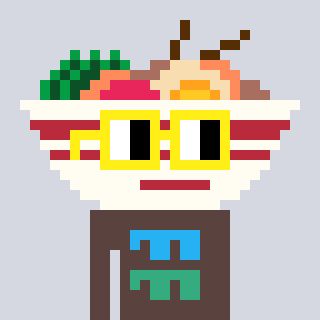
a pixel art character with square yellow glasses, a noodles-shaped head and a darkbrown-colored body on a cool background